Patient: sex M, age 64
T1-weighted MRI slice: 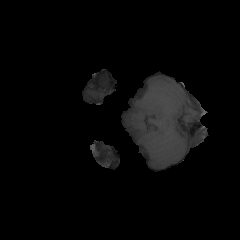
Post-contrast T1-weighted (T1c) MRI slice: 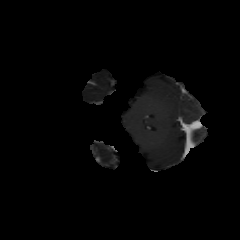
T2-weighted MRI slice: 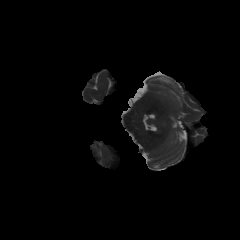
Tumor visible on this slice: yes
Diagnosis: Glioblastoma, IDH-wildtype
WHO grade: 4